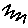
Label: zigzag